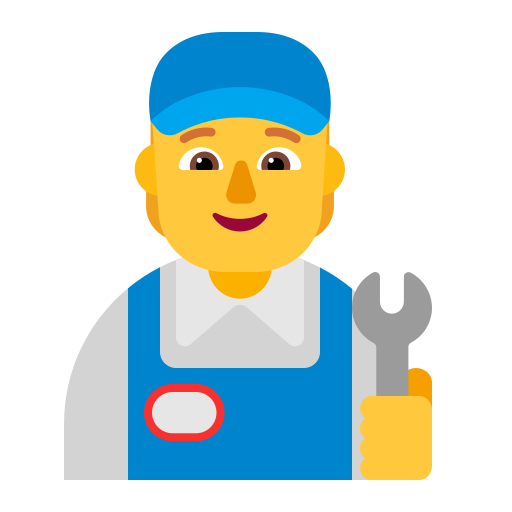
mechanic flat default